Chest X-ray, PA view. Patient: 59 years old, sex F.
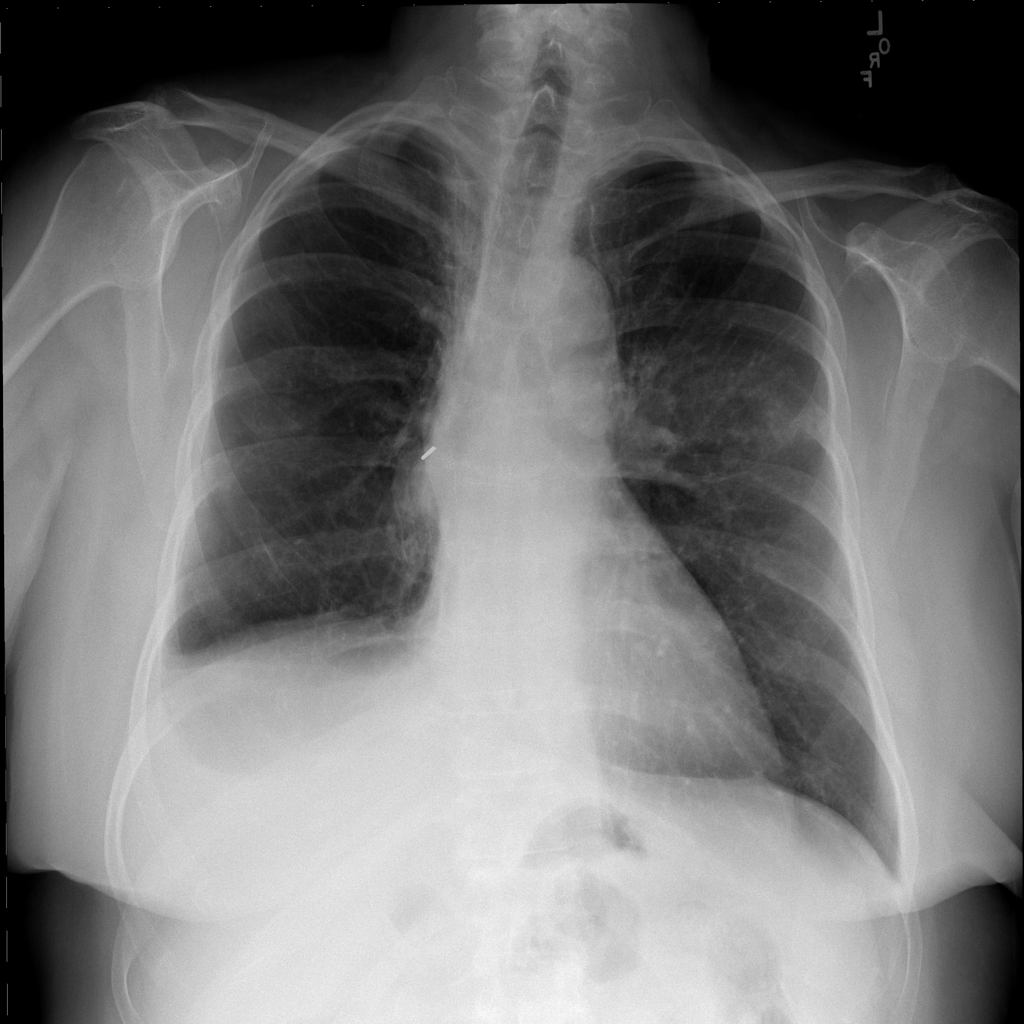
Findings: Mass